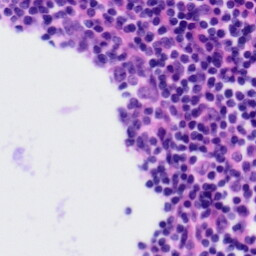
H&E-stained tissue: Tonsil